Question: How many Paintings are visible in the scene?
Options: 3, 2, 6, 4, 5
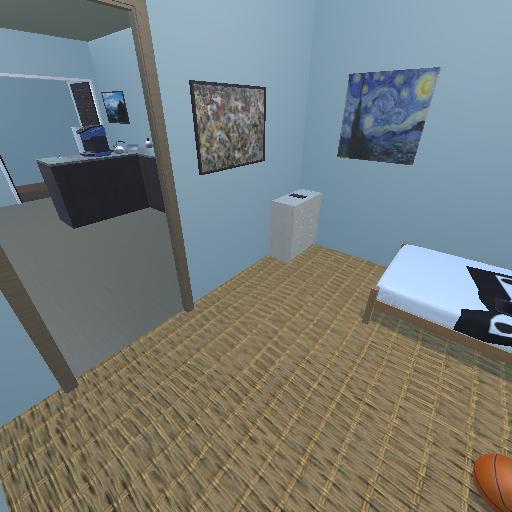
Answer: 3